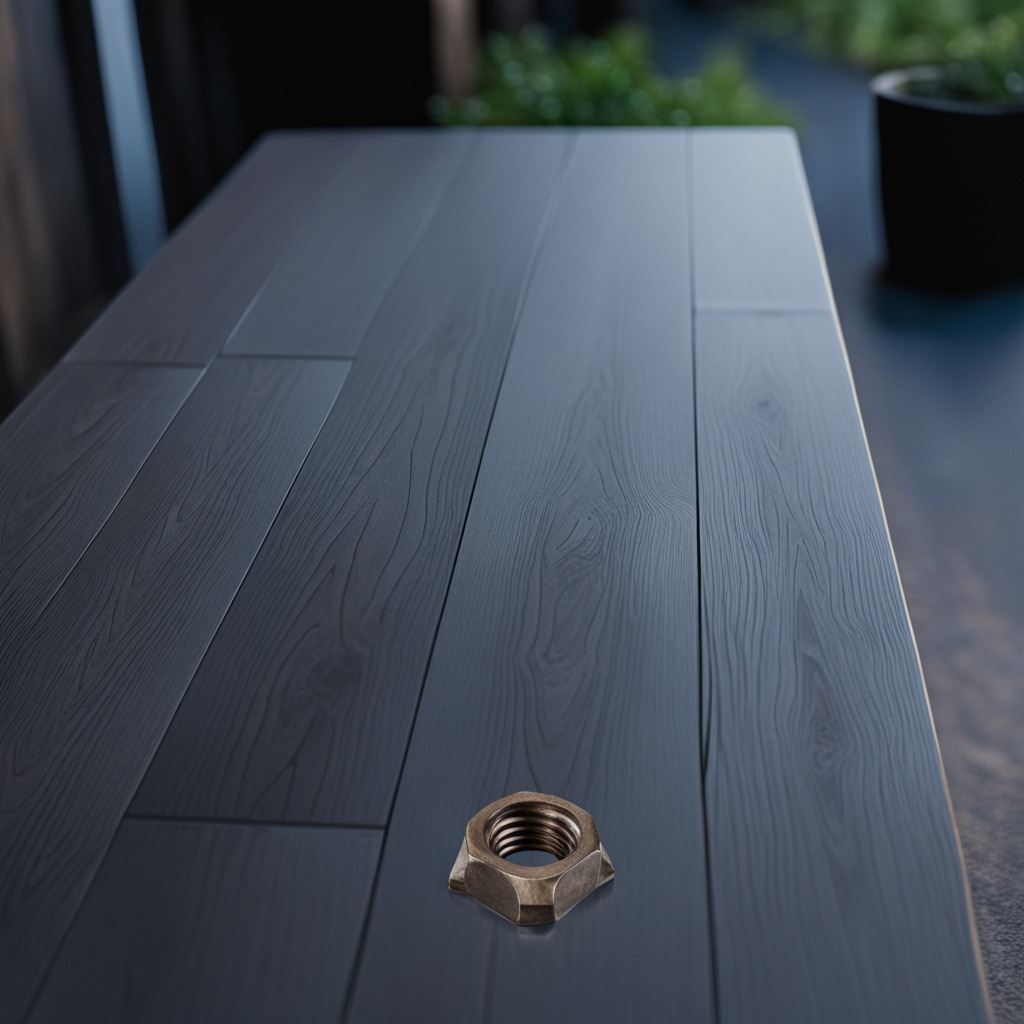
A metal nut is lying on the old table with faint burn marks in a small garage at twilight.